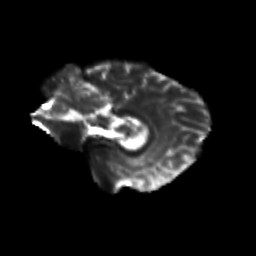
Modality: T2w
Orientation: sagittal
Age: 26
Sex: female
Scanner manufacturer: siemens
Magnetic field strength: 3 T
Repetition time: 3.5 s
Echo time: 0.125 s